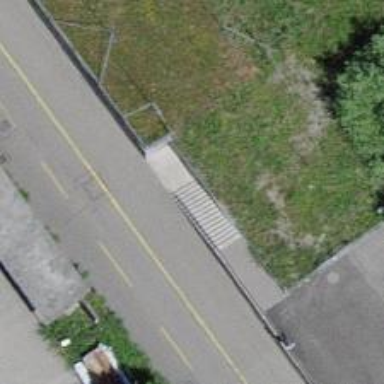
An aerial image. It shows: Road with steps.